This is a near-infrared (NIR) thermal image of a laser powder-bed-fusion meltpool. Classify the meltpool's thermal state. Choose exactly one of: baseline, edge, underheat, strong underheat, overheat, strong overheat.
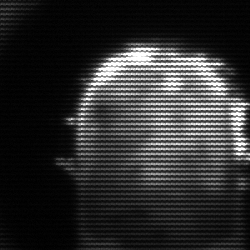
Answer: baseline